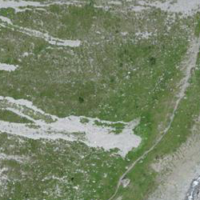
EUNIS habitat code: 31
Species observed at this site:
Viola calcarata